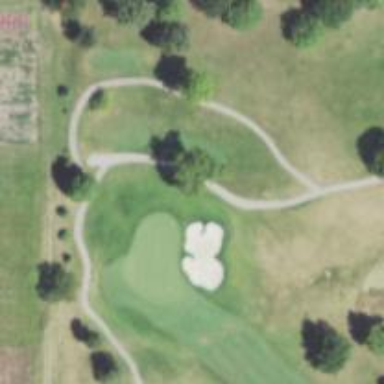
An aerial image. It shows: Service road used as golf cart path.